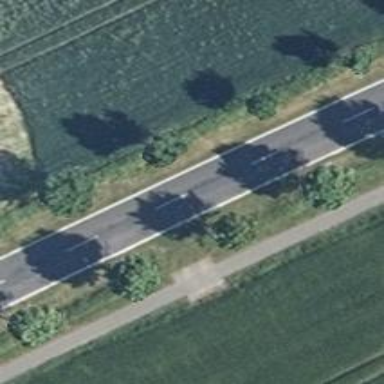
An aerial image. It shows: Row of trees in natural setting.